Question: I am designing an html5 mobile application that has an overlay that appears at various points in the app. The overlay may be at the top of the z index visually, but interactively, it sites behind a div below that is intercepting clicks intended for the overlay. I think I know why it is occurring (CSS stacking context for an element below) but I don't know how to work around it.

This issue is very similar to <URL> but the resolutions don't seem to apply in this instance. Stacking context has never messed with me before I started applying CSS3 animations and transforms to my layouts. Now I am a mess.
So far I have tried 'transform-style: flat;' '-webkit-transform: translateZ(0px);' '-webkit-transform: translate3d(0,0,0);' and a thousand different z-index approaches to try and keep the lower z-index elements from blocking clicks intended for the overlay. I am at a loss and could use some outside perspective.
<URL>.
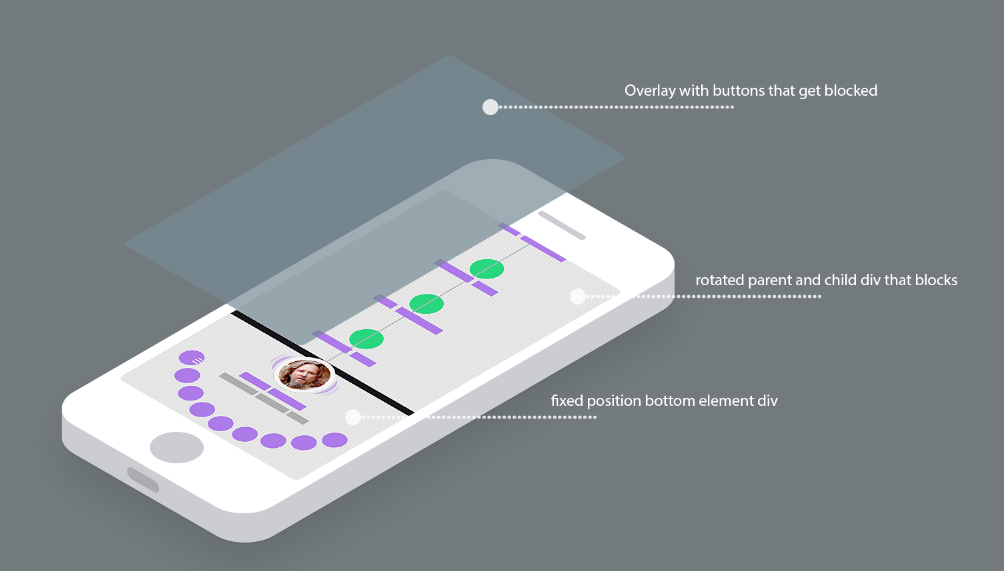
Answer: If you use a translate3D in z to move your content back, it now works. Chang your div2 style to this:
'''
-webkit-transform: translate3D(0px,0px,-1px) rotateX(180deg);
'''